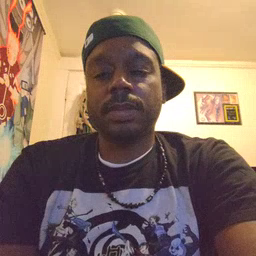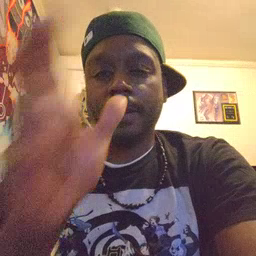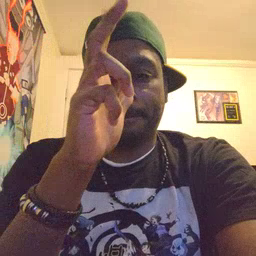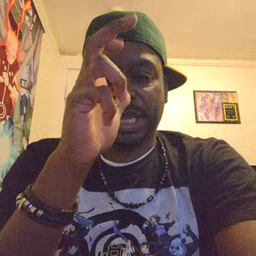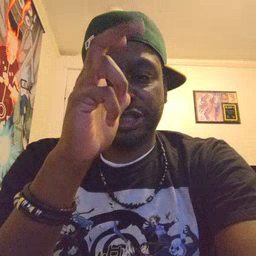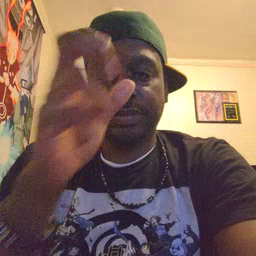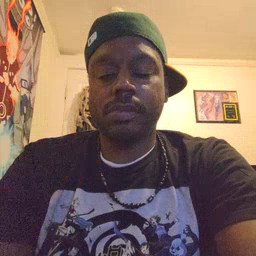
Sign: bug